Aerial crown-view tile of a tropical tree (Barro Colorado Island, Panama), acquired 20240813:
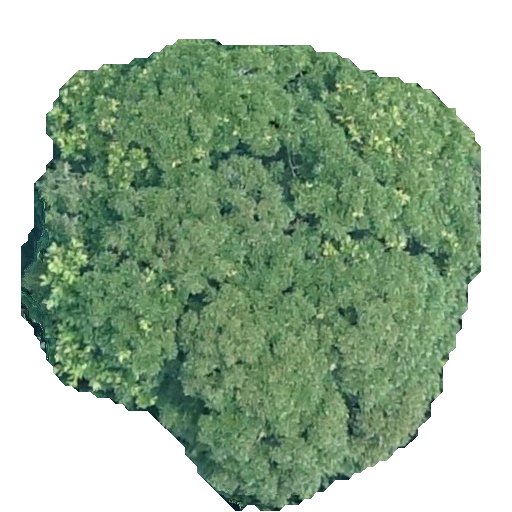
Species: Dipteryx oleifera
GBIF accepted scientific name: Dipteryx oleifera
Crown area: 246.663 m²